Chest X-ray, AP view. Patient: 58 years old, sex M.
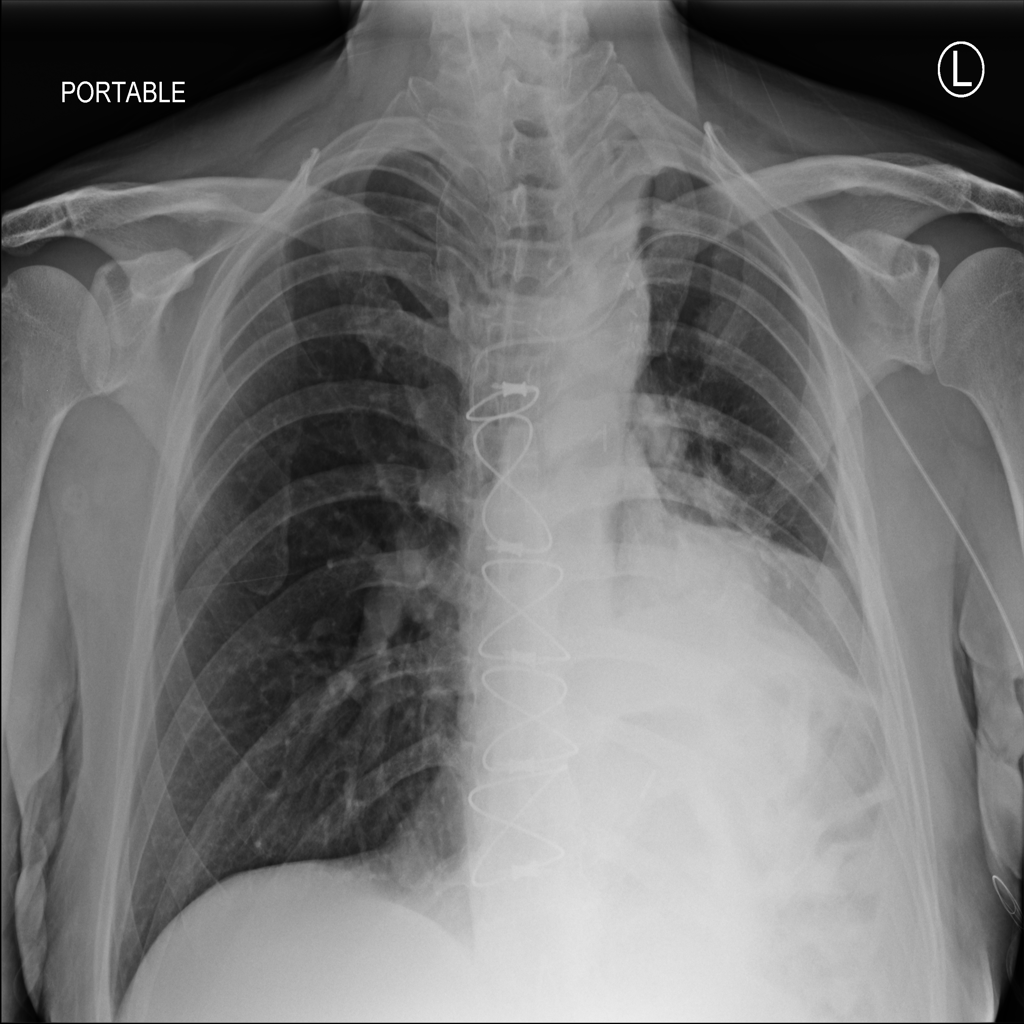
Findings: No Finding